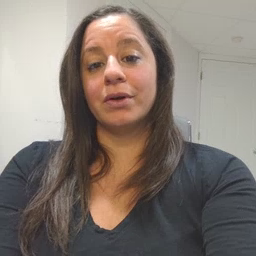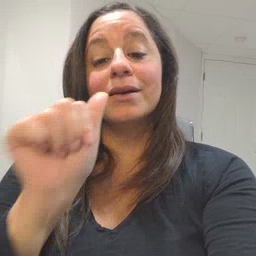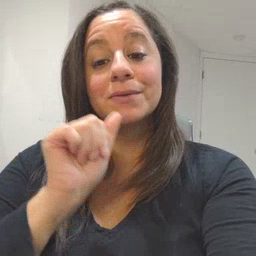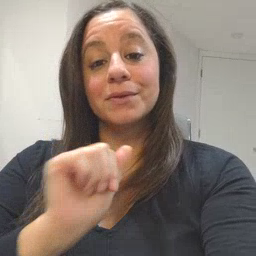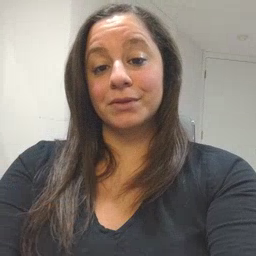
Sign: aunt